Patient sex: F
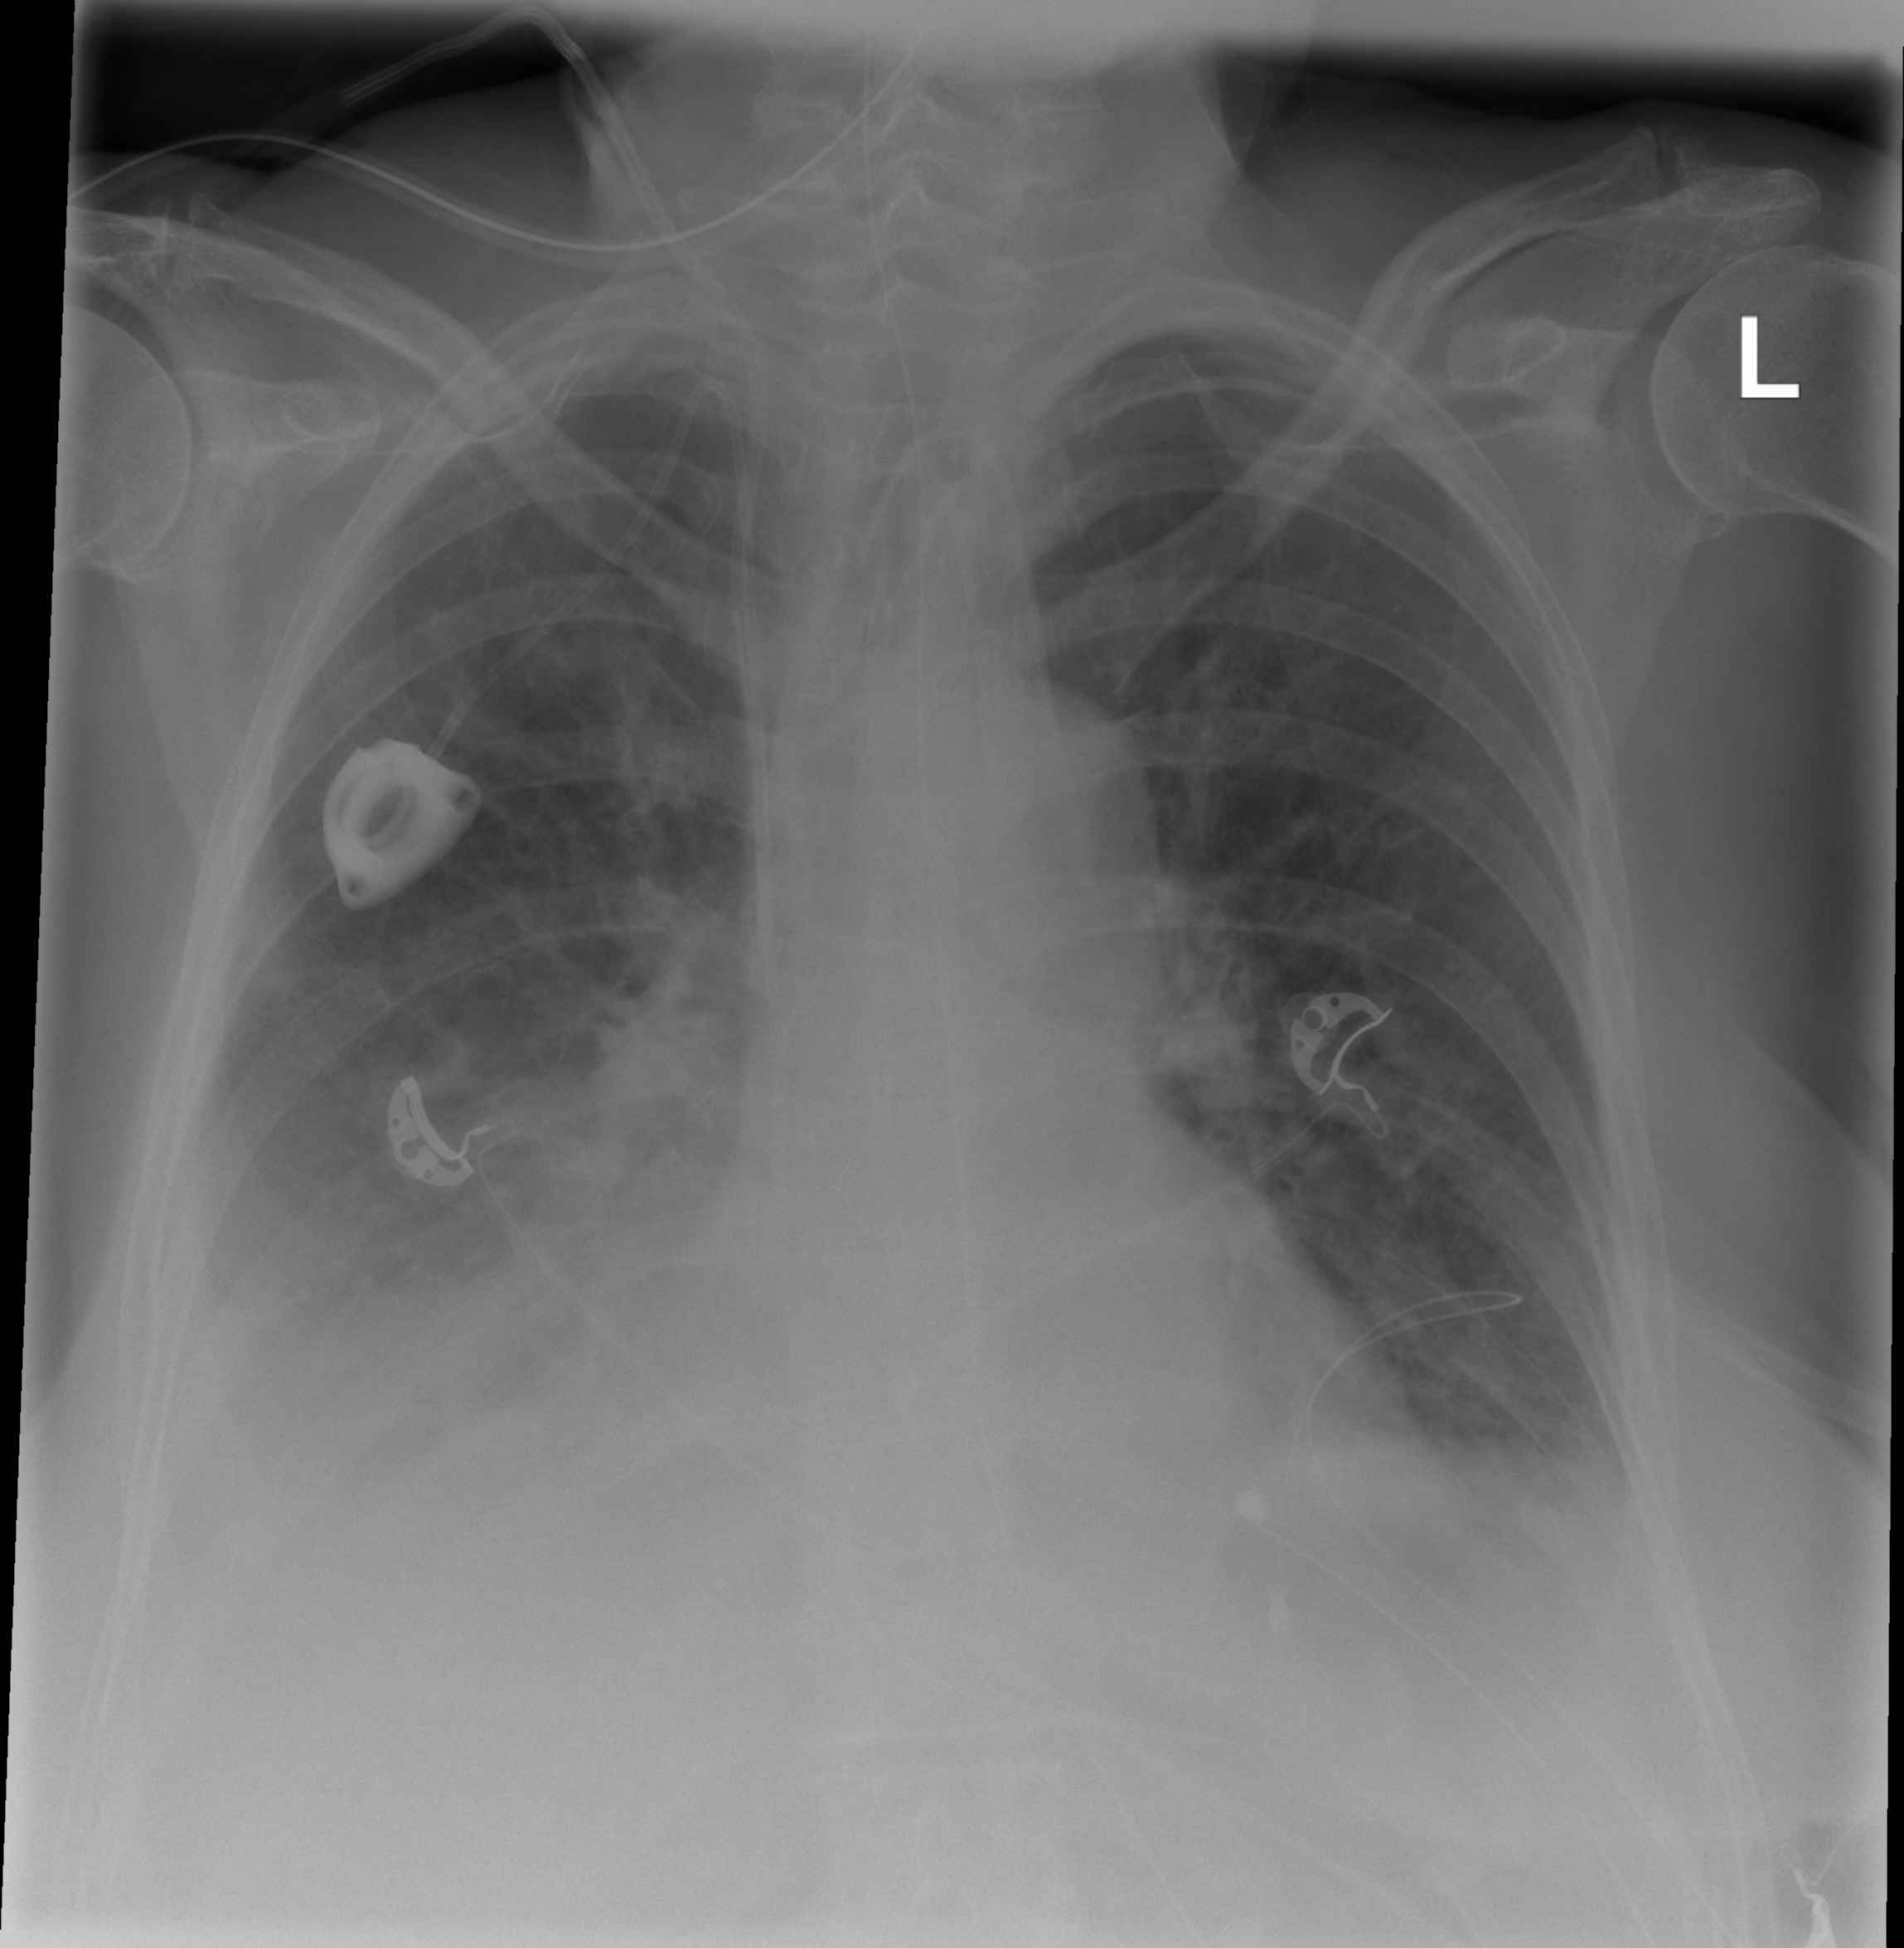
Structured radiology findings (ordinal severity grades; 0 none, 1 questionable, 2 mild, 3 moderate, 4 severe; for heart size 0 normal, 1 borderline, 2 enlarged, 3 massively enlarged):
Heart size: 0
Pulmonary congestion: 2
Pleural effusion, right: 3
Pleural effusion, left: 2
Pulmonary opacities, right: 0
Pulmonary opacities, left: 0
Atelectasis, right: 3
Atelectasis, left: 2